Question: I created an eclipse product based on a plugin.

from the product pane:
- left side, pressing "Launch an eclipse application" invokes a new eclipse platform that is only able to create an empty project or a project based on my plugin (no java project, etc...). OK that is what I want.- right side: I've exported my product in a fresh empty directory. When I run my application from the command-line, I'm asked to open a new workspace and then, I only get an empty window .
what's the proper way to export my application ?
Thxs
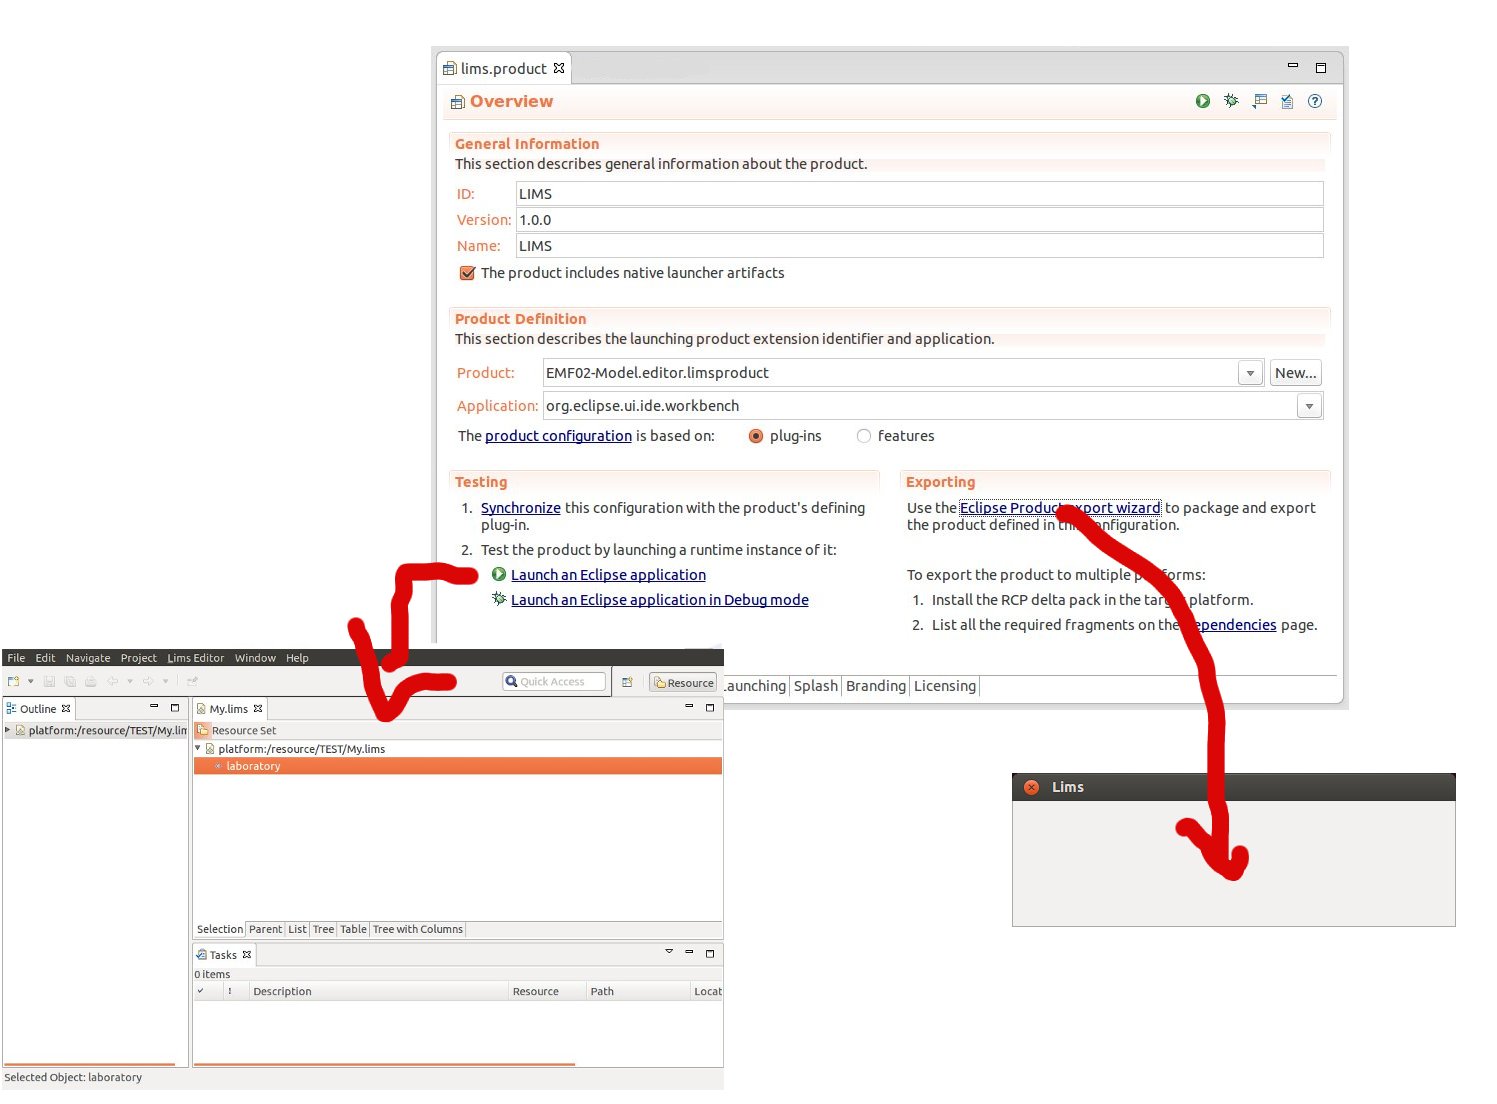
Answer: The reason your export doesn't work is that you select org.eclipse.ui.ide.workbench.
When you generated your EMF code as RCP. (This is an option in the .genmodel under Editor->Rich Client Plarform) you should get an application for the RCP. When you select this application in your .product, all will be fine.